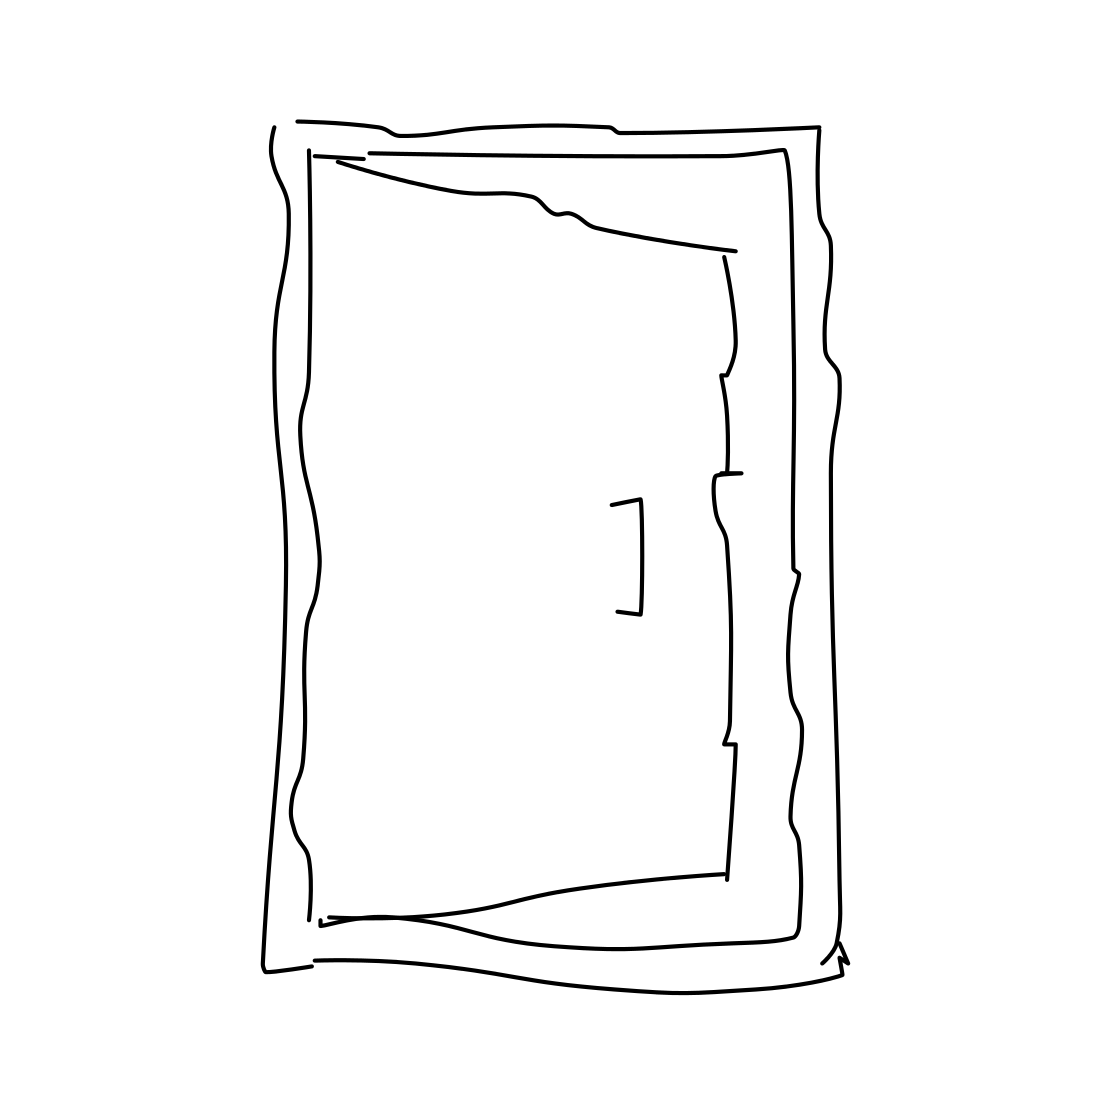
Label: door